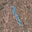
Label: 1